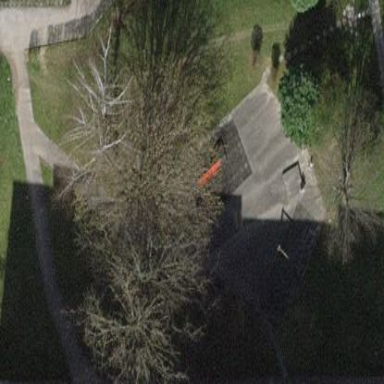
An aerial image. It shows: Playground area for leisure activities on the land.